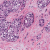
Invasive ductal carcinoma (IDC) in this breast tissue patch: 1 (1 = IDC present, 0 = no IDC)